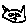
Label: cat